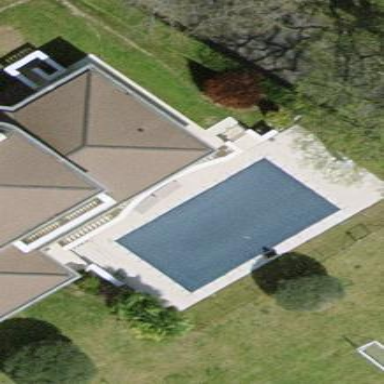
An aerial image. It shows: Swimming pool located in leisure land.